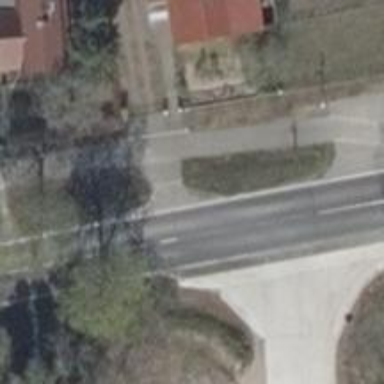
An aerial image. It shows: Primary road with asphalt surface.